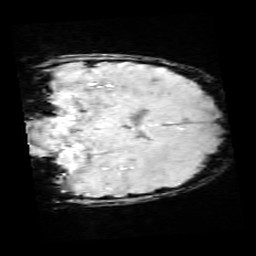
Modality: SWI
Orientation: coronal
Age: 11
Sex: female
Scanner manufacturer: siemens
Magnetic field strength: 3 T
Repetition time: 0.027 s
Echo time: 0.02 s